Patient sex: F
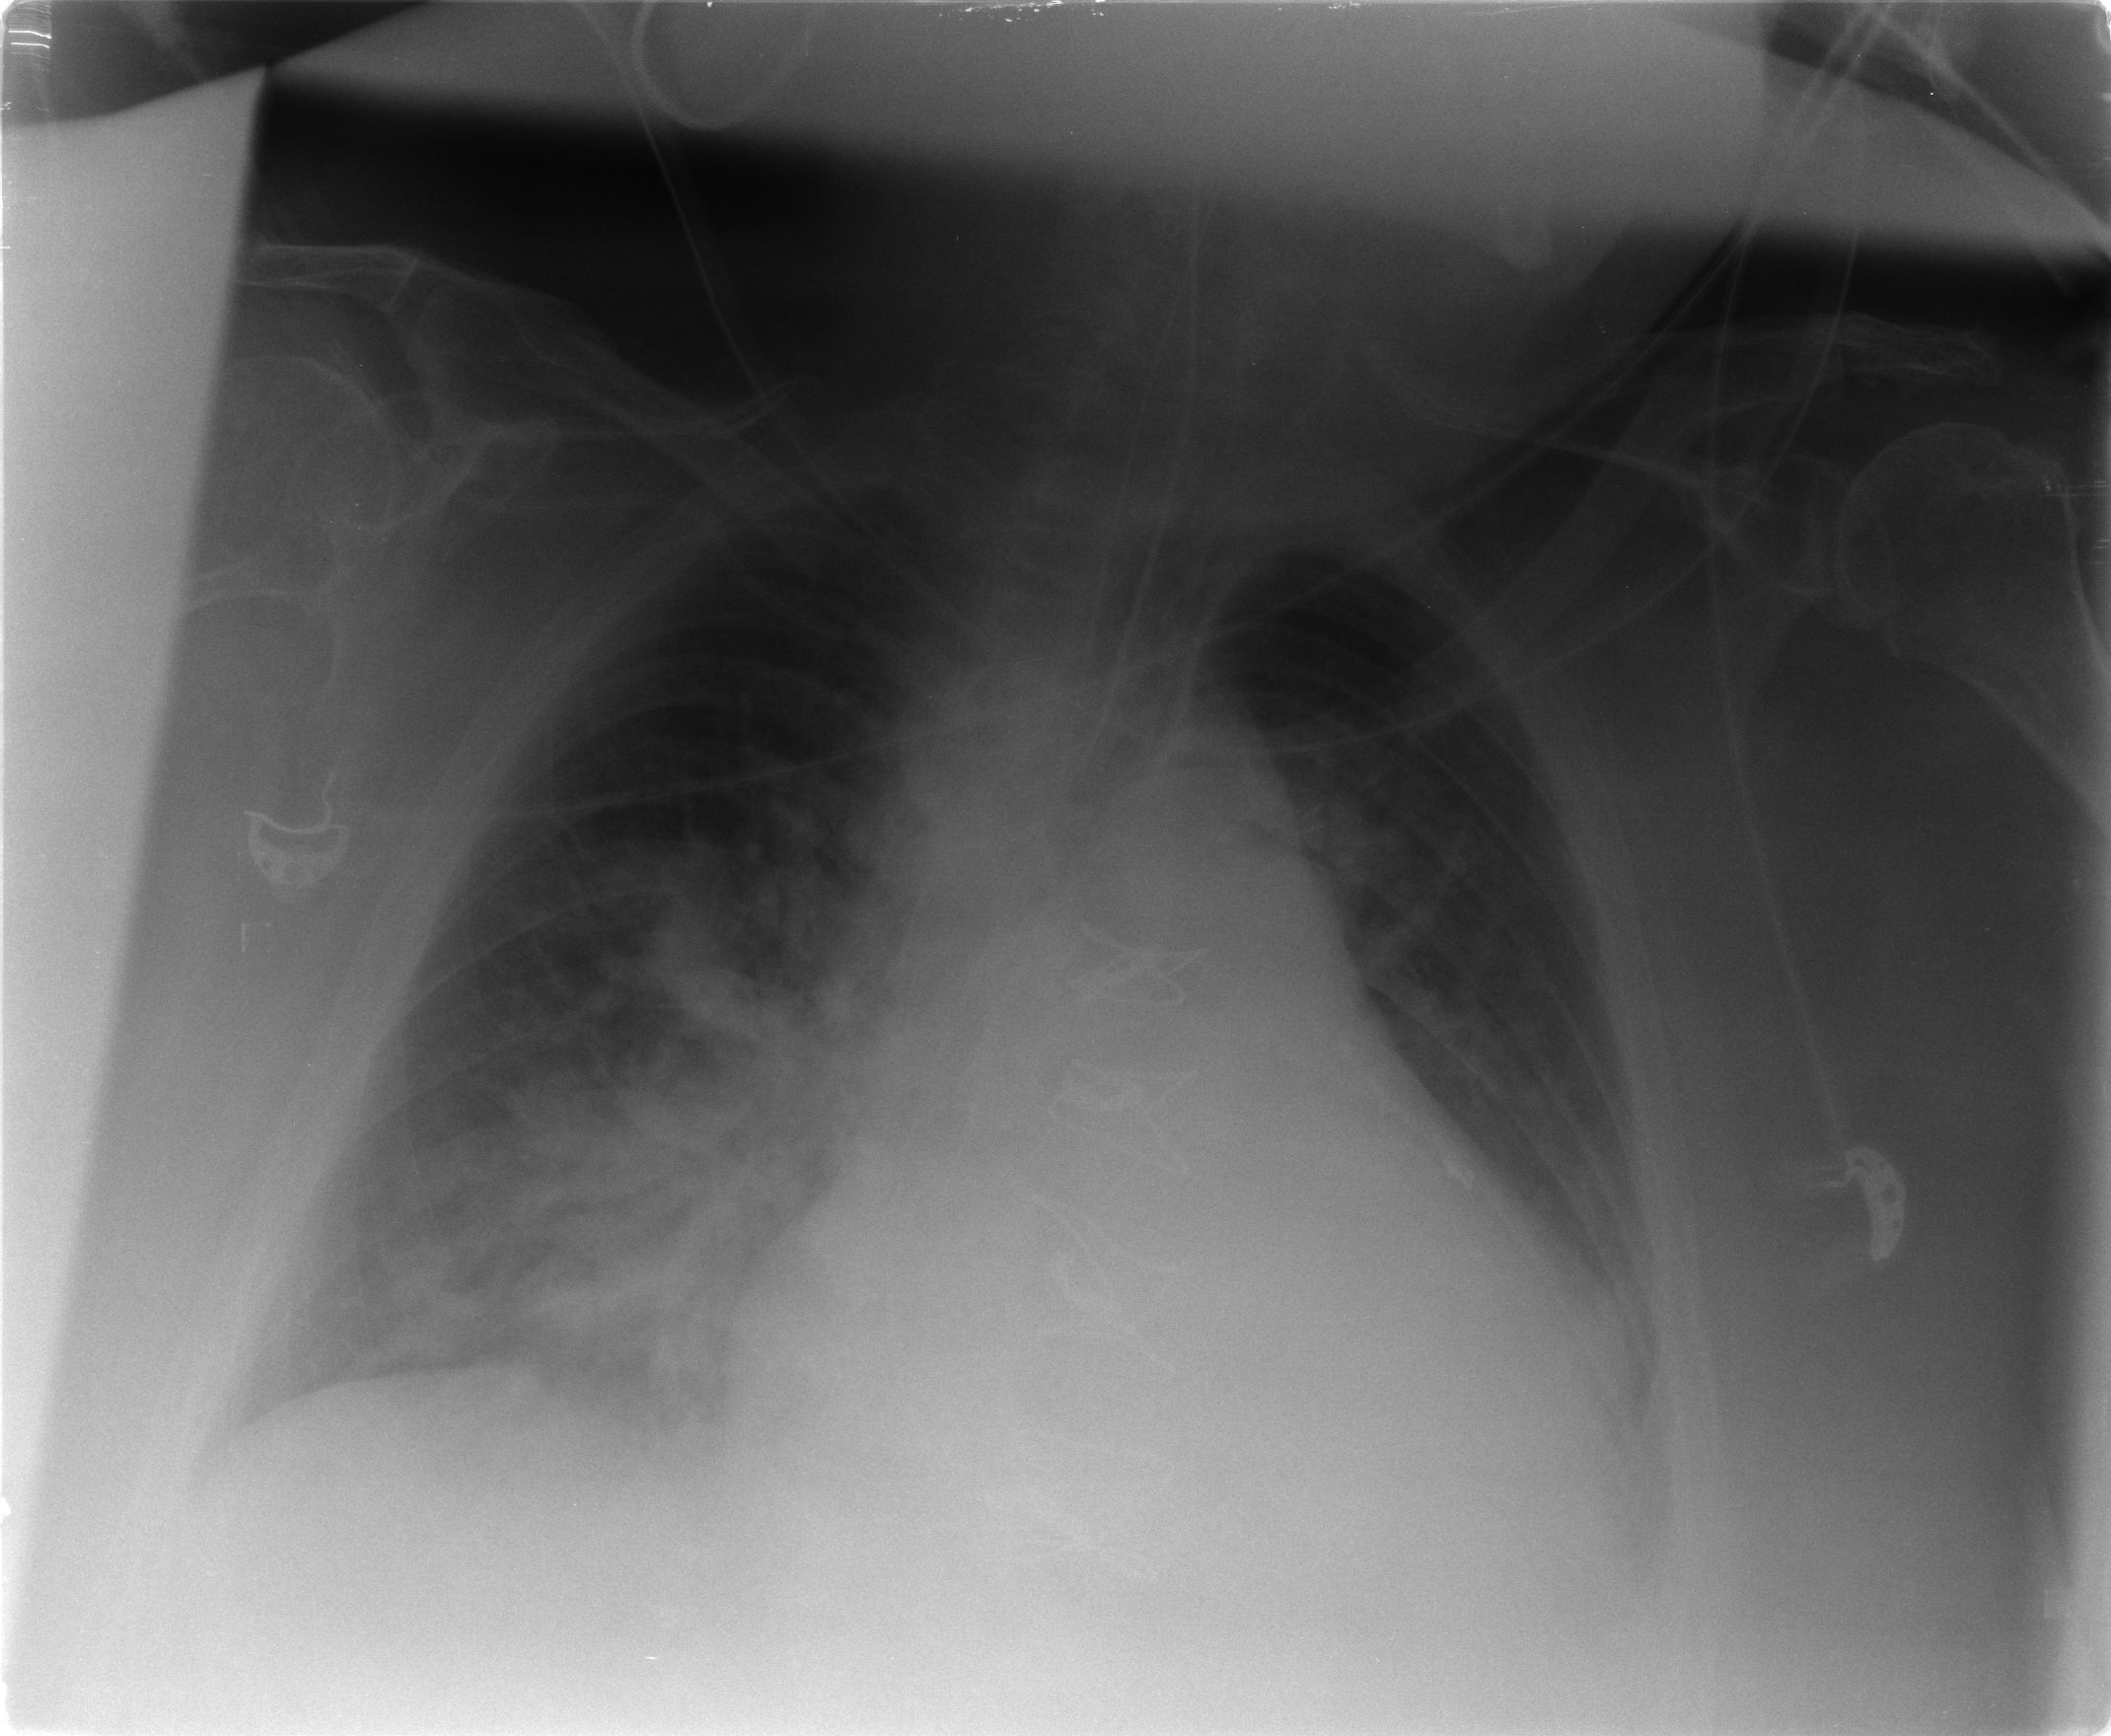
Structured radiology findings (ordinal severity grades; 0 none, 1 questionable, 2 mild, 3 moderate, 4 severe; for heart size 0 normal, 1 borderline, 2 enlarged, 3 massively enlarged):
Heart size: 3
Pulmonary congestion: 2
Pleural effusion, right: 0
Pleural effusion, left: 2
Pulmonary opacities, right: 2
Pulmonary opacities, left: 0
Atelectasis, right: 2
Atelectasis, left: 2